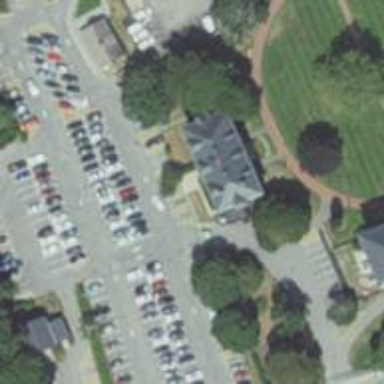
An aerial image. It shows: Parking space.